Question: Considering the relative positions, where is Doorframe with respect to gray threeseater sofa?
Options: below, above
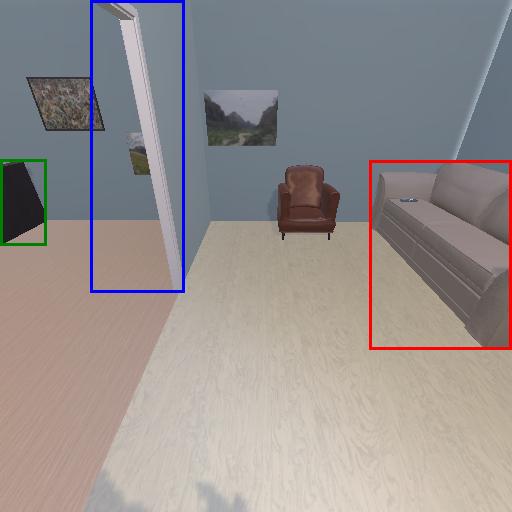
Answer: below